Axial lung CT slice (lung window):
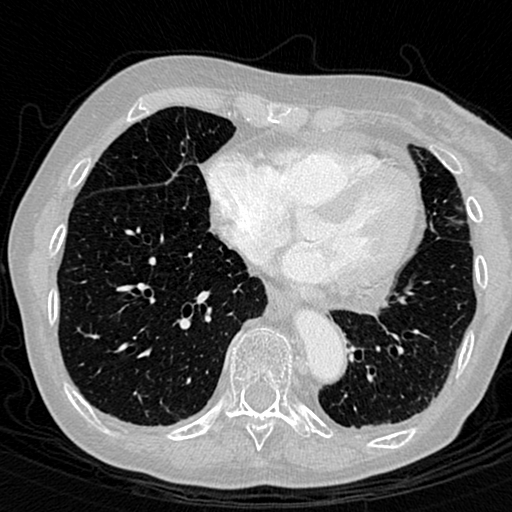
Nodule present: no